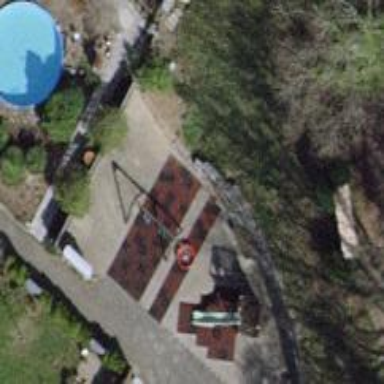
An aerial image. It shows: Playground area for leisure activities on the land.